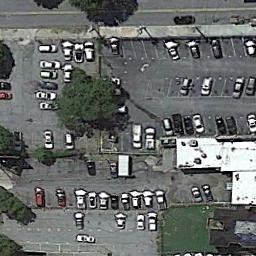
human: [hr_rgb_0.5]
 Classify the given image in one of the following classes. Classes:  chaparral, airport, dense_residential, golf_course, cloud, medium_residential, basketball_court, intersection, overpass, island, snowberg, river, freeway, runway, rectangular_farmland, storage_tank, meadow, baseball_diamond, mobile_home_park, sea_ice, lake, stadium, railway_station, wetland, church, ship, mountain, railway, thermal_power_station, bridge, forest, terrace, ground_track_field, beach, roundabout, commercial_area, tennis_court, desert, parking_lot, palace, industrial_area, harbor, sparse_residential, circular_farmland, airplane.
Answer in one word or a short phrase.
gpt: parking_lot